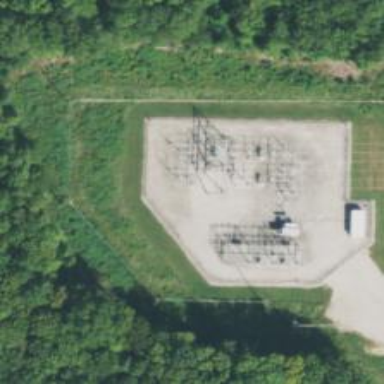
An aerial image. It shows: Switch for power supply.